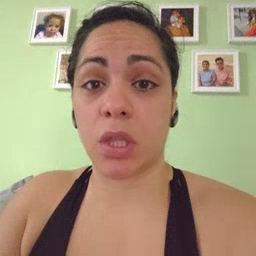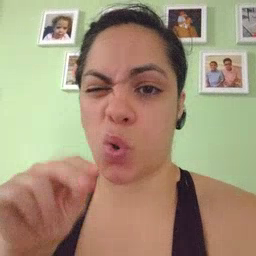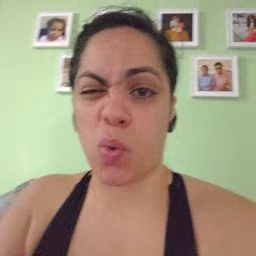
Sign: no